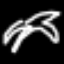
Label: palm tree